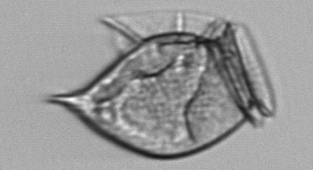
Label: Dinophysis_norvegica